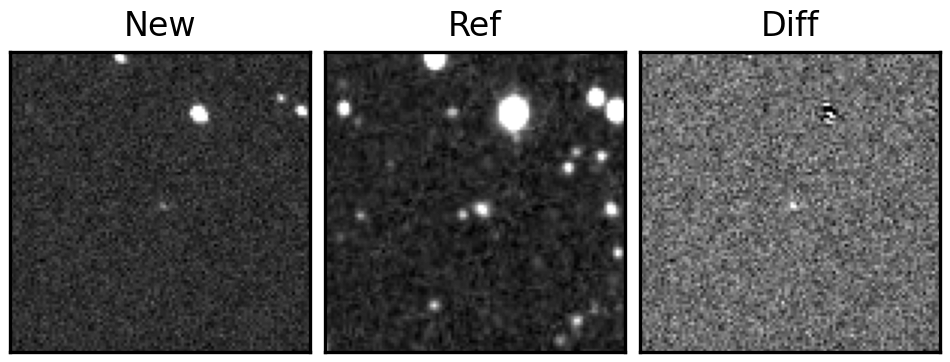
Label: real